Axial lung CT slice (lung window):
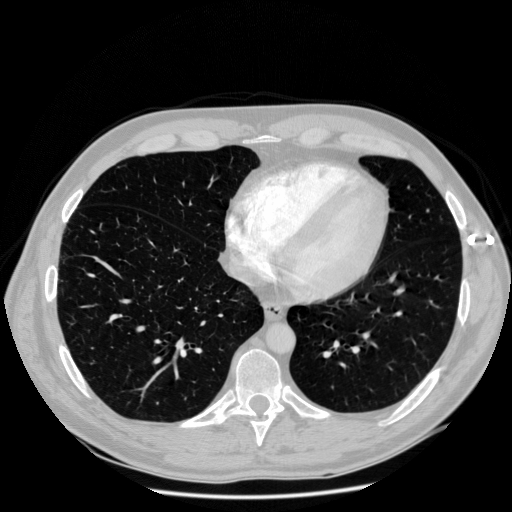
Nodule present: no